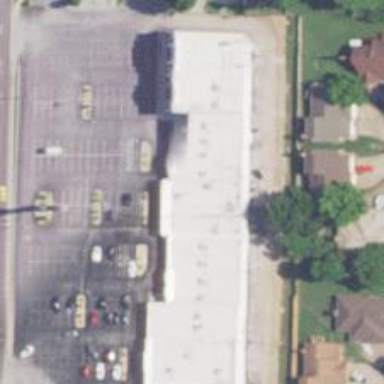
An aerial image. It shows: Healthcare clinic.